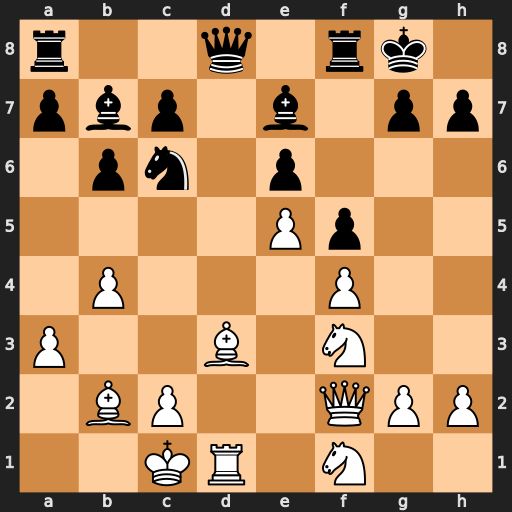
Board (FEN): r2q1rk1/pbp1b1pp/1pn1p3/4Pp2/1P3P2/P2B1N2/1BP2QPP/2KR1N2
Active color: w
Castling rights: -
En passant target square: f6
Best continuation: exf6 Bxf6 Bxh7+ Kxh7 Rxd8